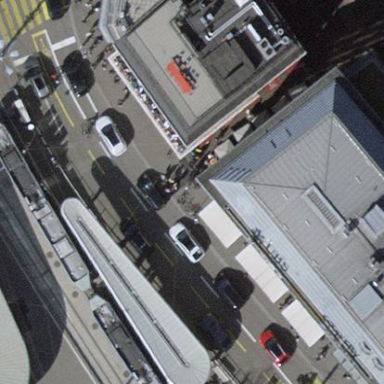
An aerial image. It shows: Shelter for public transport located on building roof.